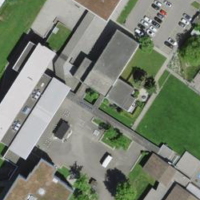
EUNIS habitat code: 54
Species observed at this site:
Echium vulgare